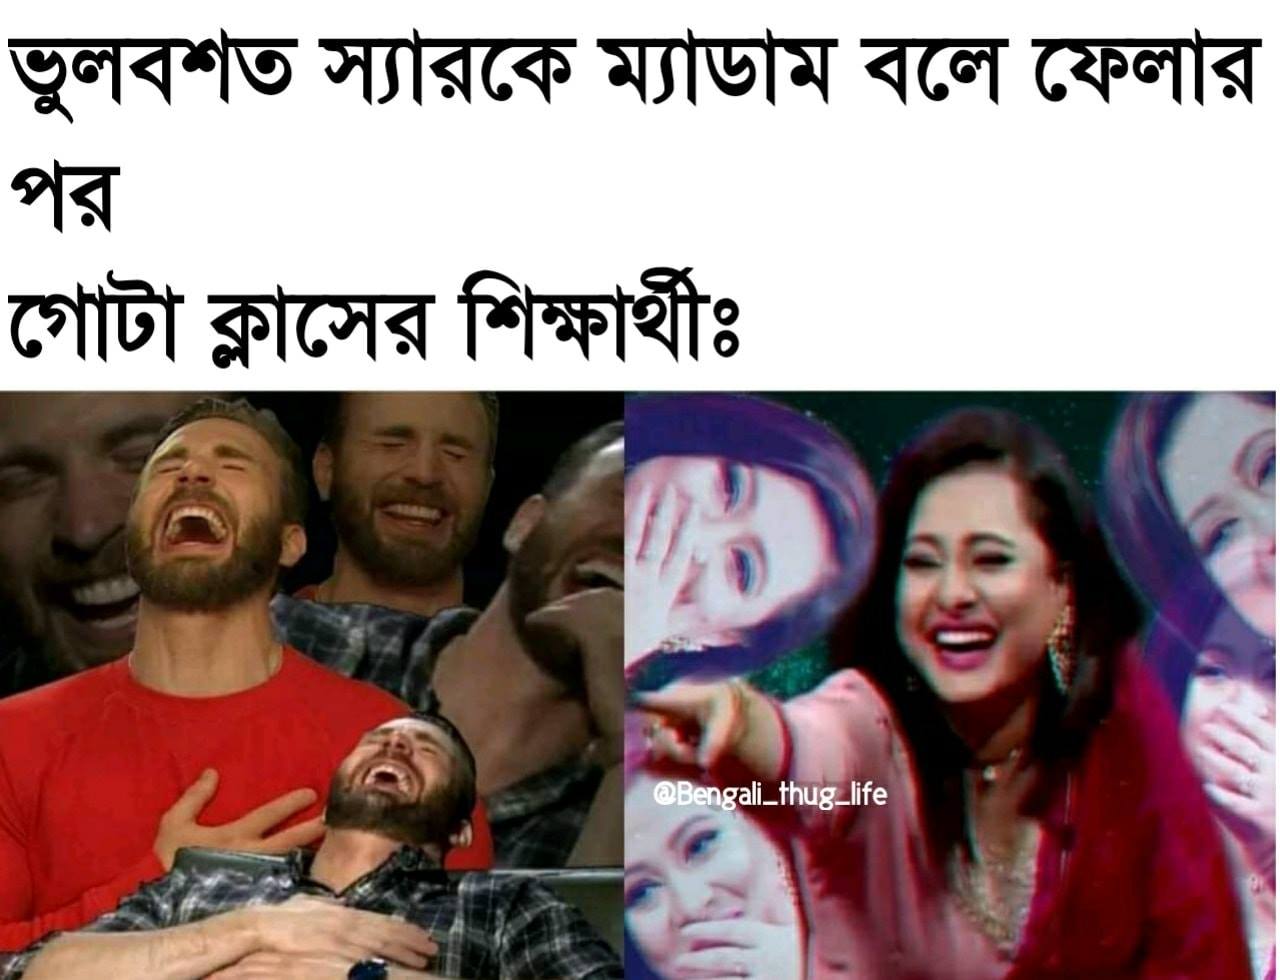
Text: ভুলবশত স্যারকে ম্যাডাম বলে ফেলার পর গোটা ক্লাসের শিক্ষার্থী:
Label: Non Hate